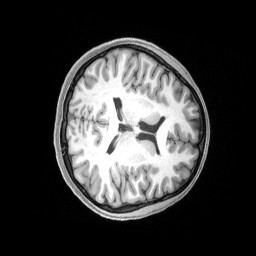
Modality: T1w
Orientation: axial
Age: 20
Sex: female
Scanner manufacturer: siemens
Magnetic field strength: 3 T
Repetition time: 2.4 s
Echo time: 0.00219 s